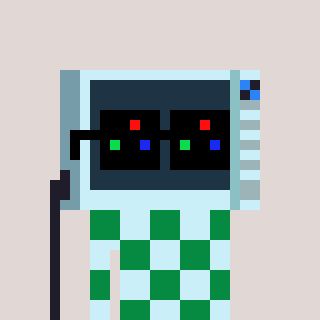
a pixel art character with square black sunglasses, a microwave-shaped head and a cold-colored body on a warm background